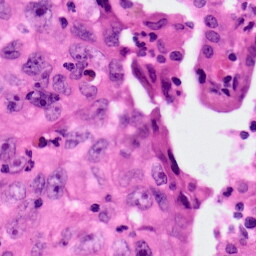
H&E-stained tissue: Lung